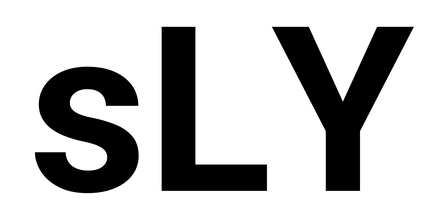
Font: Roboto_Bold